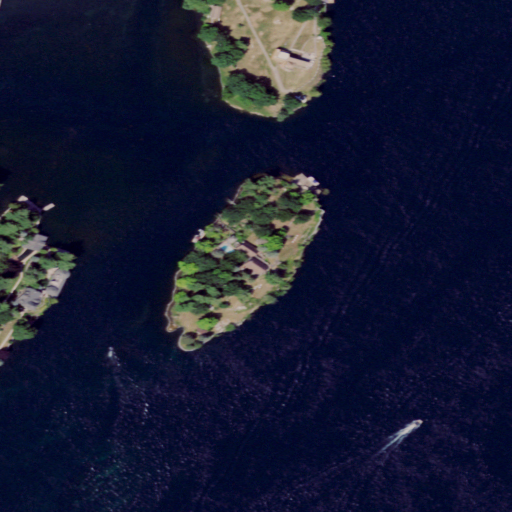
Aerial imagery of island in New York named Friendly Island containing open water, shrub, grassland, low intensity development, open development, and herbaceous wetlands